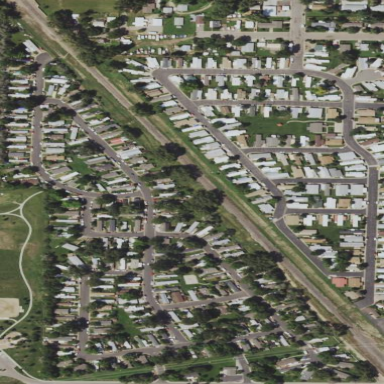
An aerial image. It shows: Residential area with mobile homes.